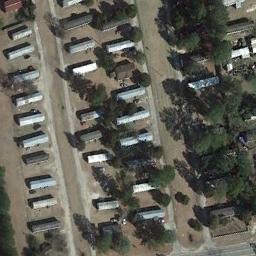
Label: mobile_home_park